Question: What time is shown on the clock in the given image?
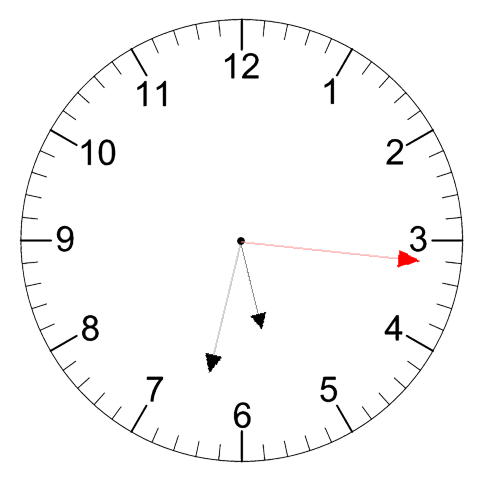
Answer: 05:32:16